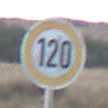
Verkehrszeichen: Geschwindigkeit120
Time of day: SunriseSunset
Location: Outdoor (Nature)
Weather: Clear
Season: Winter
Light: Natural